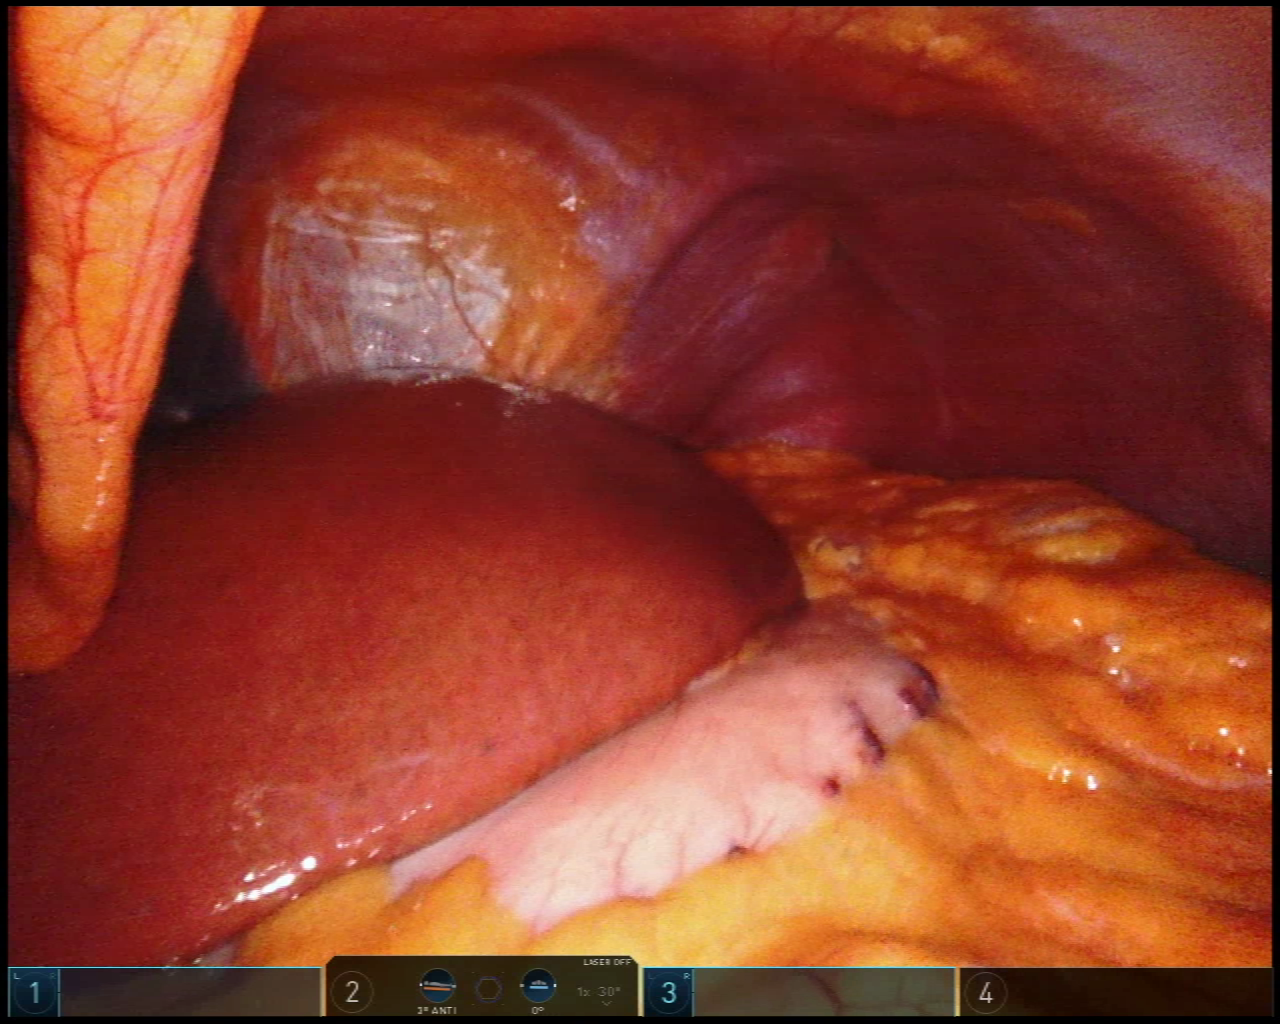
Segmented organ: liver
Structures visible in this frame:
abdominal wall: yes
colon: no
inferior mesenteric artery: no
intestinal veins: no
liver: yes
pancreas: no
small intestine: no
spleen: no
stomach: yes
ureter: no
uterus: no
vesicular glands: no